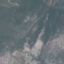
Land use / land cover class: HerbaceousVegetation